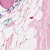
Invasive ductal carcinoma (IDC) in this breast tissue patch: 0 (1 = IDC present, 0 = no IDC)